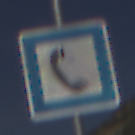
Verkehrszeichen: Fernsprecher
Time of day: MorningAfternoon
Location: Outdoor (RoadRail)
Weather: PartlyCloudy
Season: NotSpecified
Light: Natural